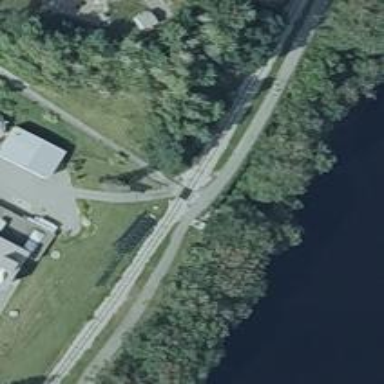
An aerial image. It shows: Railway crossing.